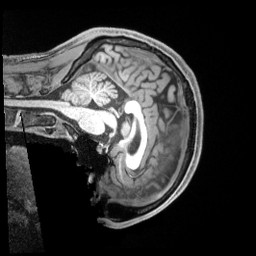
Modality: T1w
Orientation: sagittal
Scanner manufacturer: siemens
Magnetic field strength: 3 T
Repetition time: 2.5 s
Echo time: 0.00218 s